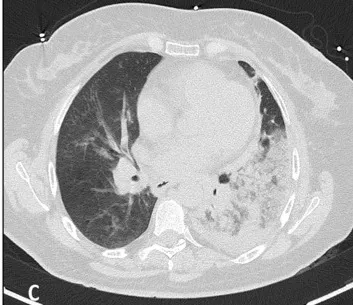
Chest computed tomography performed on the day of admission. Mid-lung.
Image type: radiology (ct)